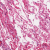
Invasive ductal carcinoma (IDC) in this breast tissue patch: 0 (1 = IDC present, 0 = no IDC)